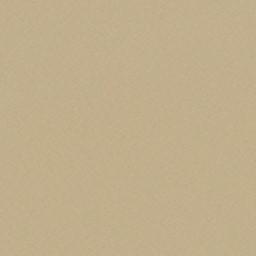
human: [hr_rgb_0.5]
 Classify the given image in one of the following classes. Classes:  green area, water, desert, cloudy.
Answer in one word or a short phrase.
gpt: desert